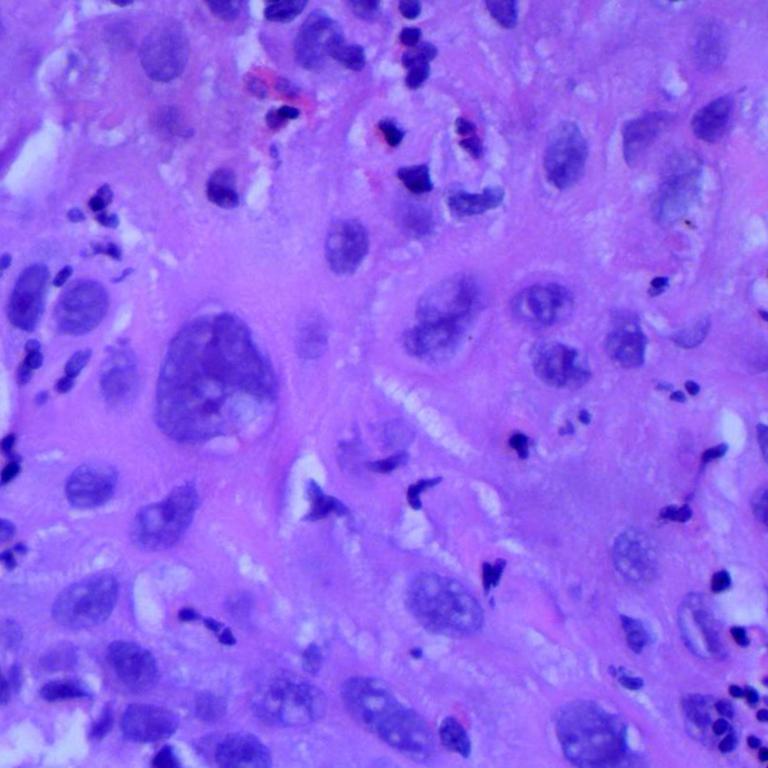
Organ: lung
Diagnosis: squamous carcinomas